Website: bh-photo
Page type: address-validator
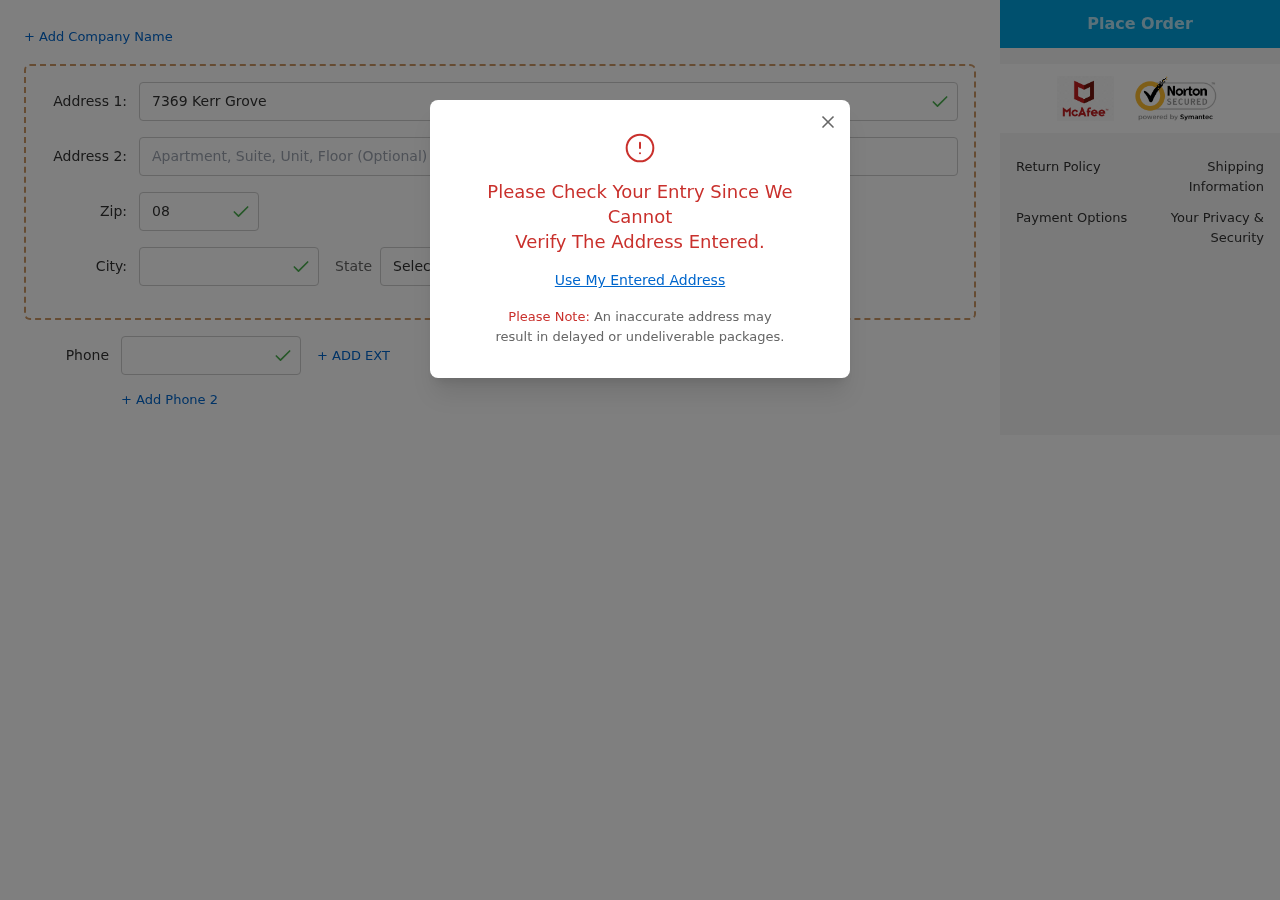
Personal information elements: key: PII_CITY
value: Morrishaven
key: PII_PHONE
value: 7862664484
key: PII_POSTCODE
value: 08594
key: PII_STATE_ABBR
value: IN
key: PII_STREET
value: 7369 Kerr Grove